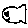
Label: fish